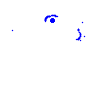
Particle: pion